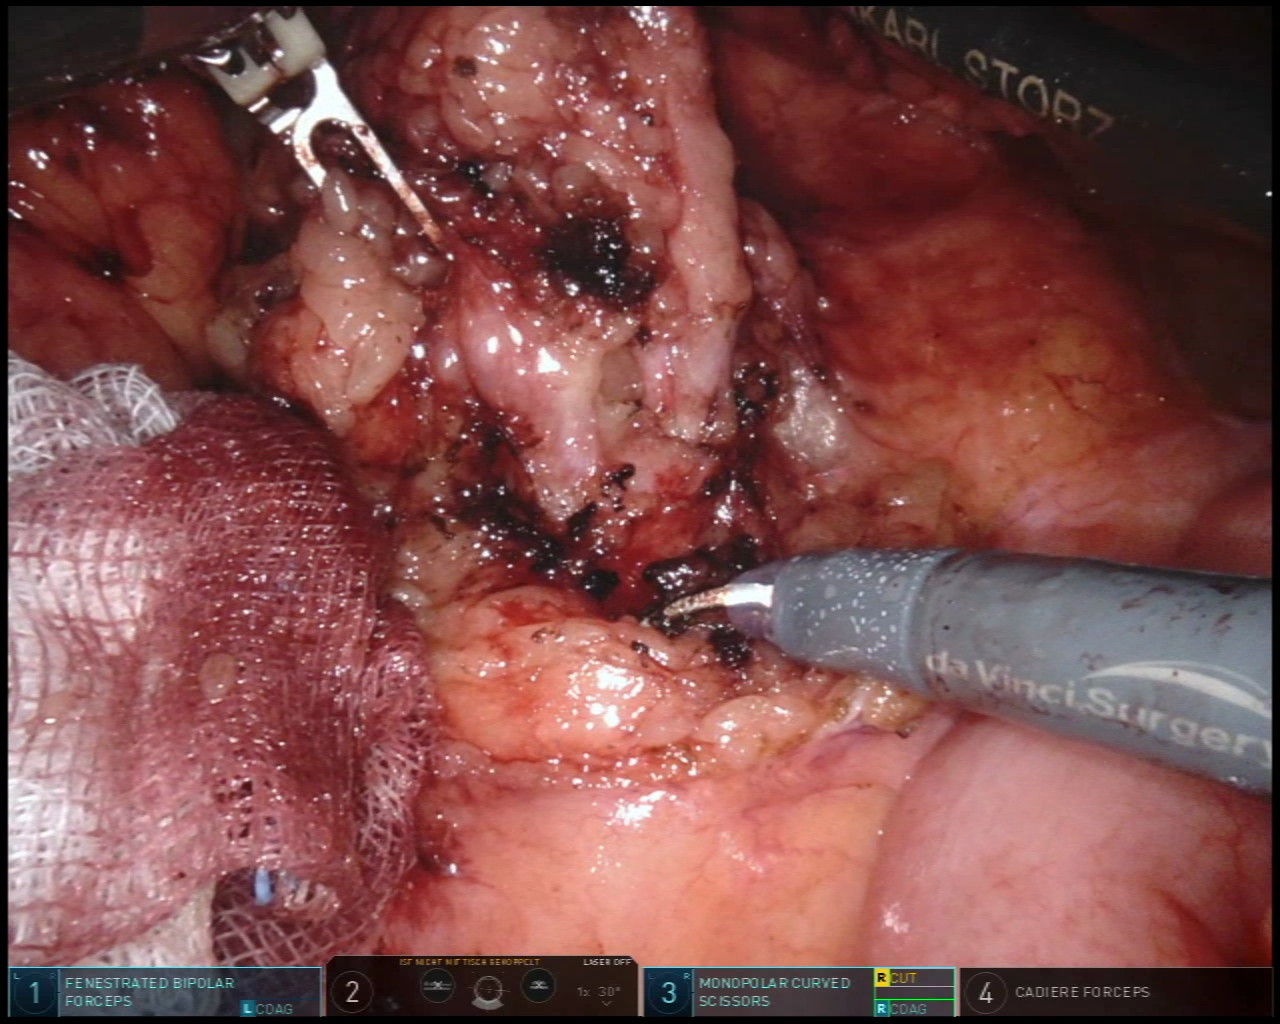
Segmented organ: small_intestine
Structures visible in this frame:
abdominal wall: no
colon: no
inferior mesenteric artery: no
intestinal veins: no
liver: no
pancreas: no
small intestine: yes
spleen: no
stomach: no
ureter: no
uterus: no
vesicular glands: no